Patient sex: F
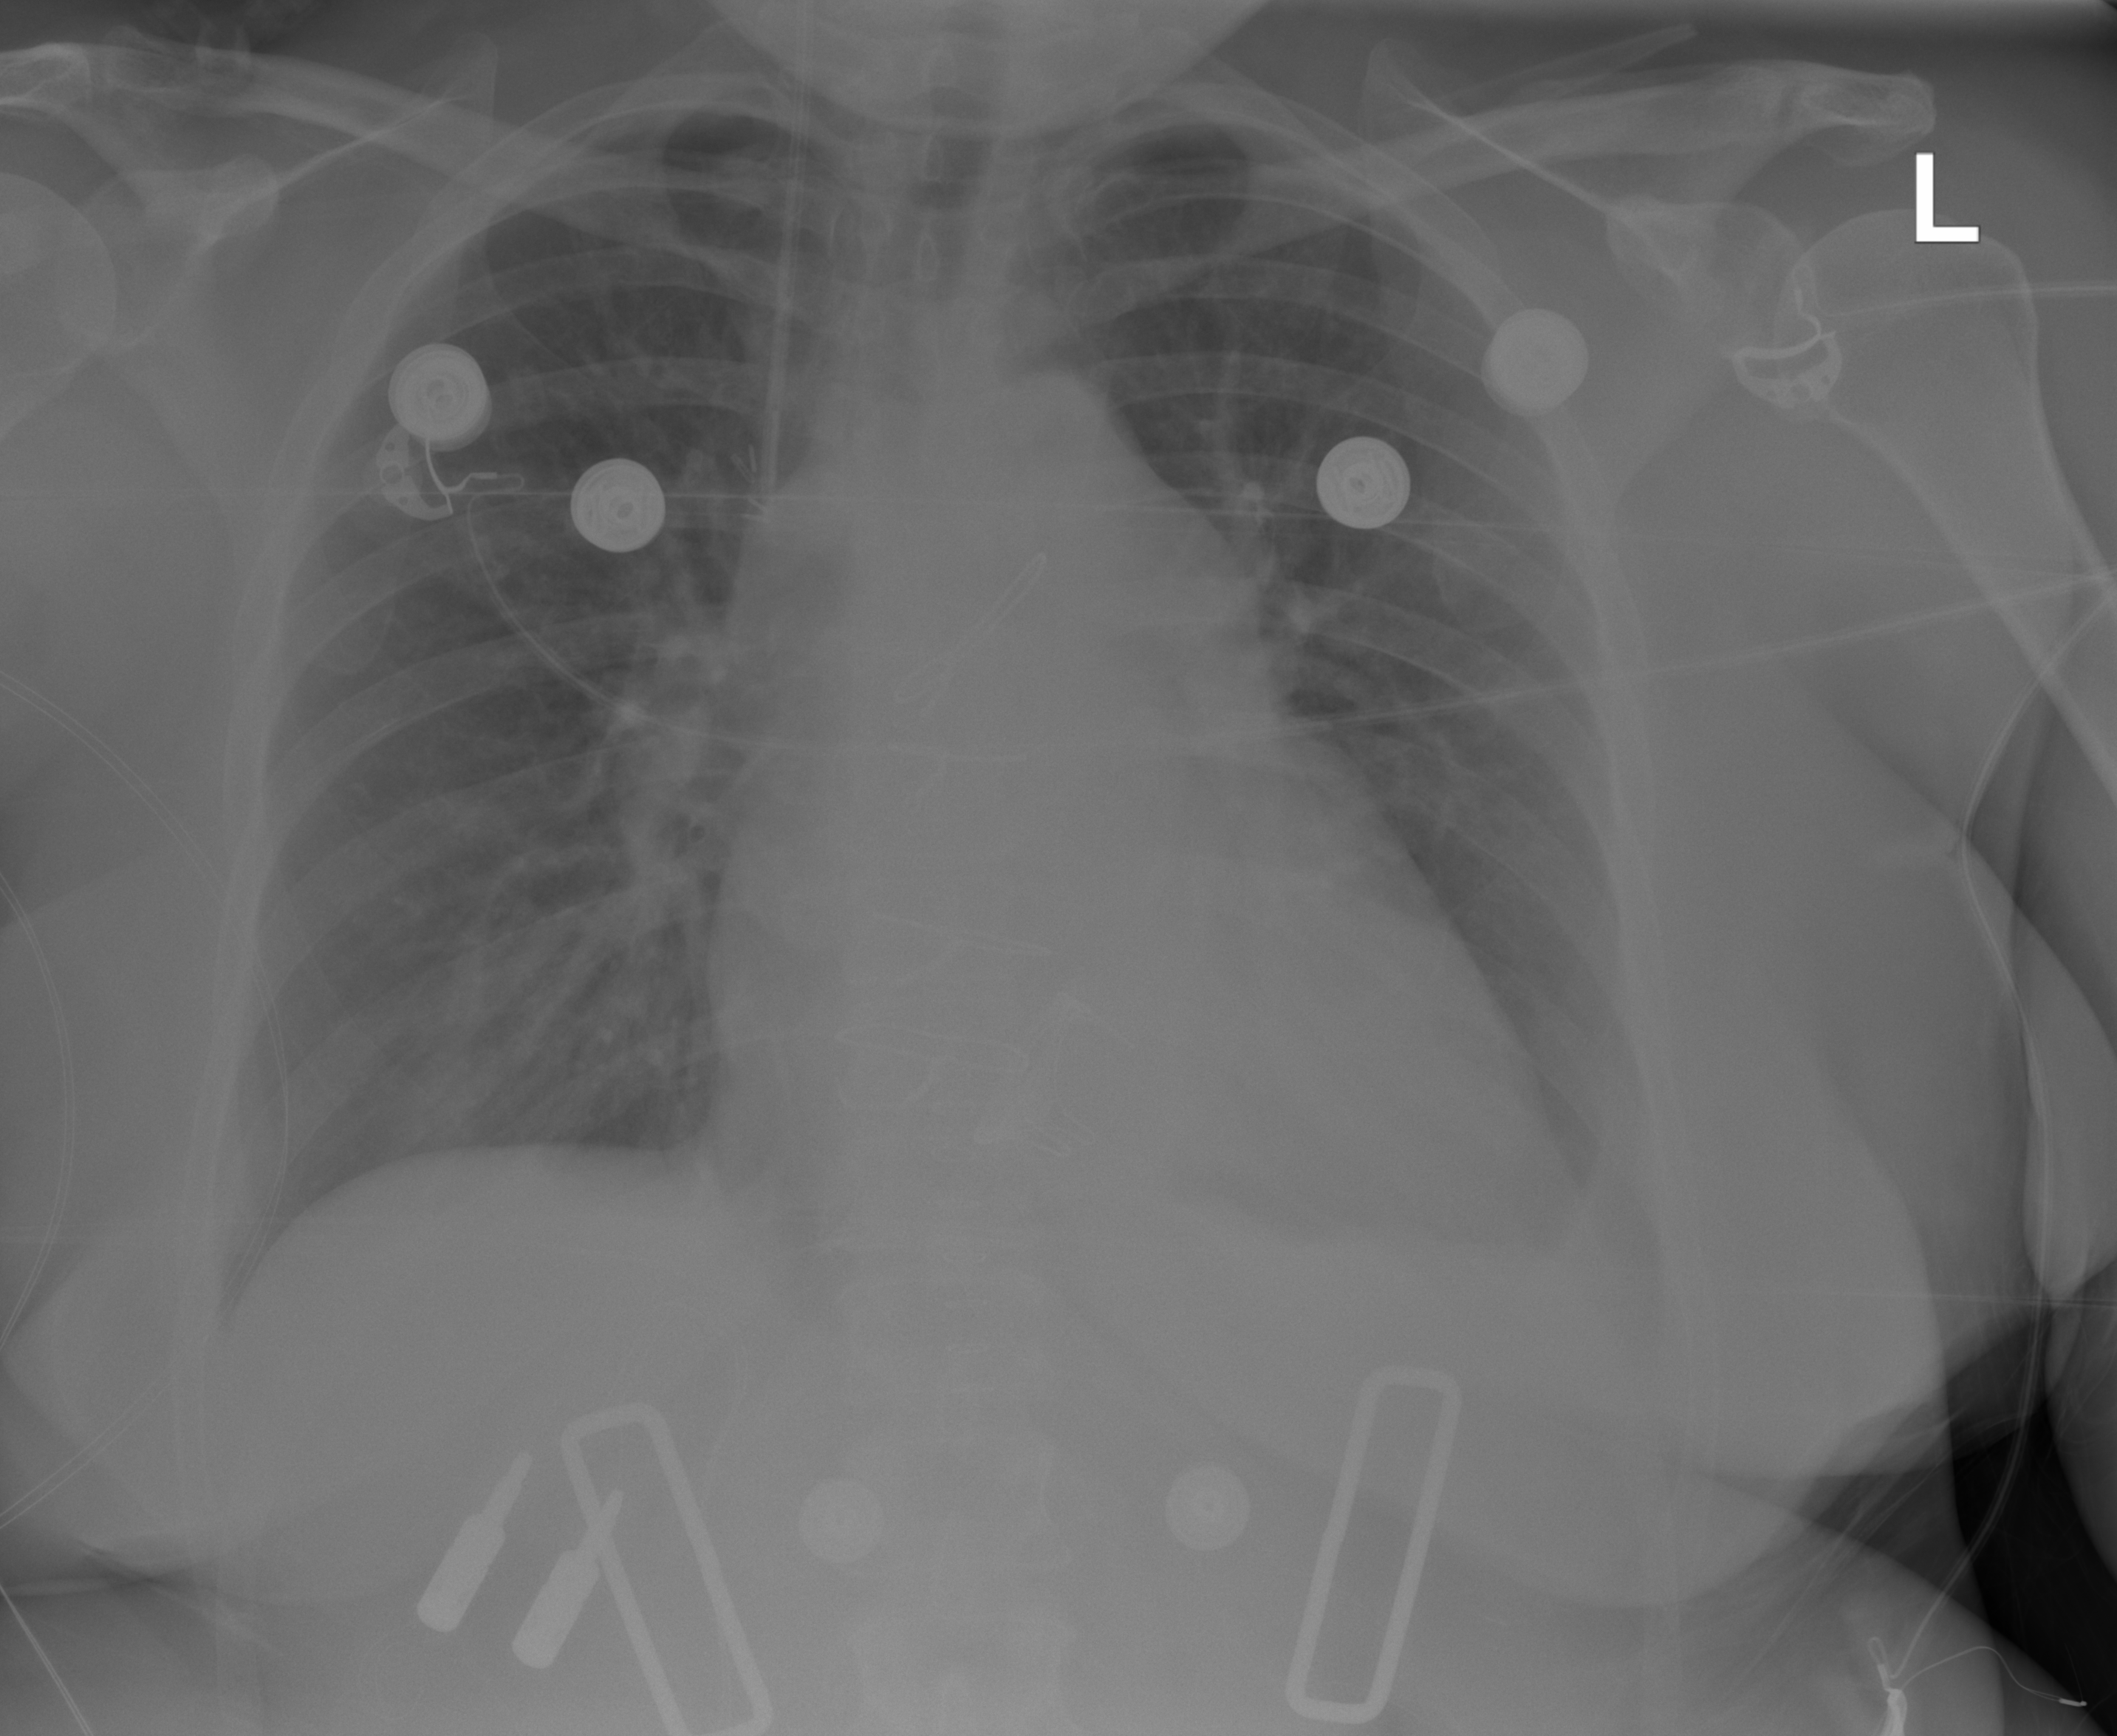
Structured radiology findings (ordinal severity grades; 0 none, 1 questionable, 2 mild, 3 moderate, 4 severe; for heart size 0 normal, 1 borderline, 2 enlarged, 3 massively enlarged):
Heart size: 2
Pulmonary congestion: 0
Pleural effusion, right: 0
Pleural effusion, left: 2
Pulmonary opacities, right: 0
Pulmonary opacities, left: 0
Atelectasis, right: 0
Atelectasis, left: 2